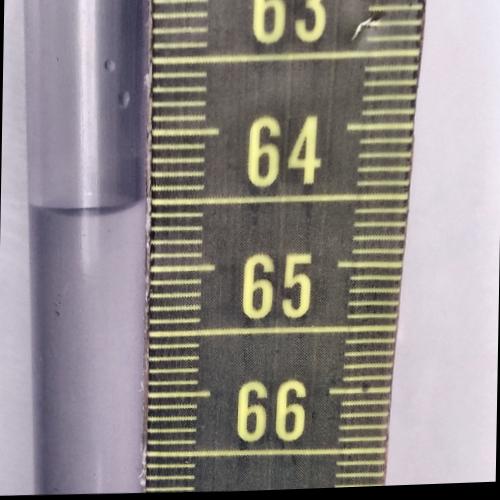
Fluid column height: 64.5 cm